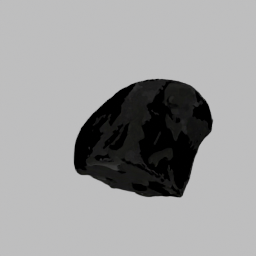
Label: nature